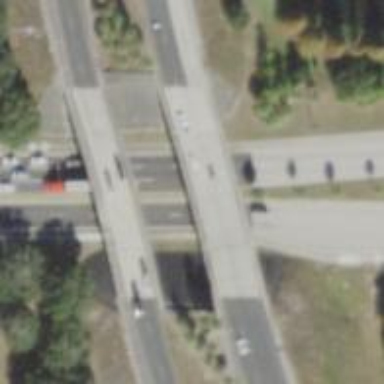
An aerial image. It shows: Motorway bridge.